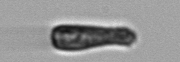
Label: Pseudochattonella_farcimen